Aerial crown-view tile of a tropical tree (Barro Colorado Island, Panama), acquired 20250715:
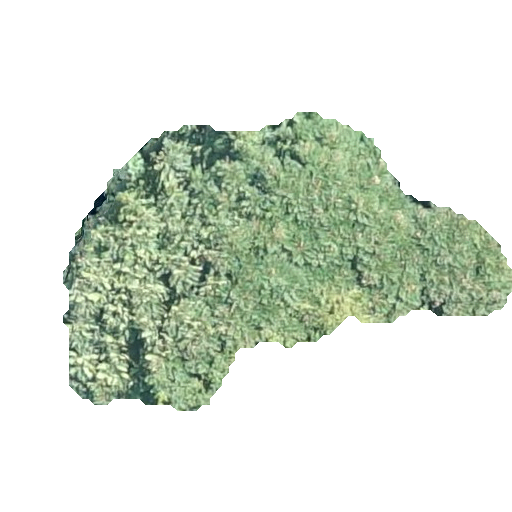
Species: Jacaranda copaia
GBIF accepted scientific name: Jacaranda copaia
Crown area: 123.685 m²